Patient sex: M
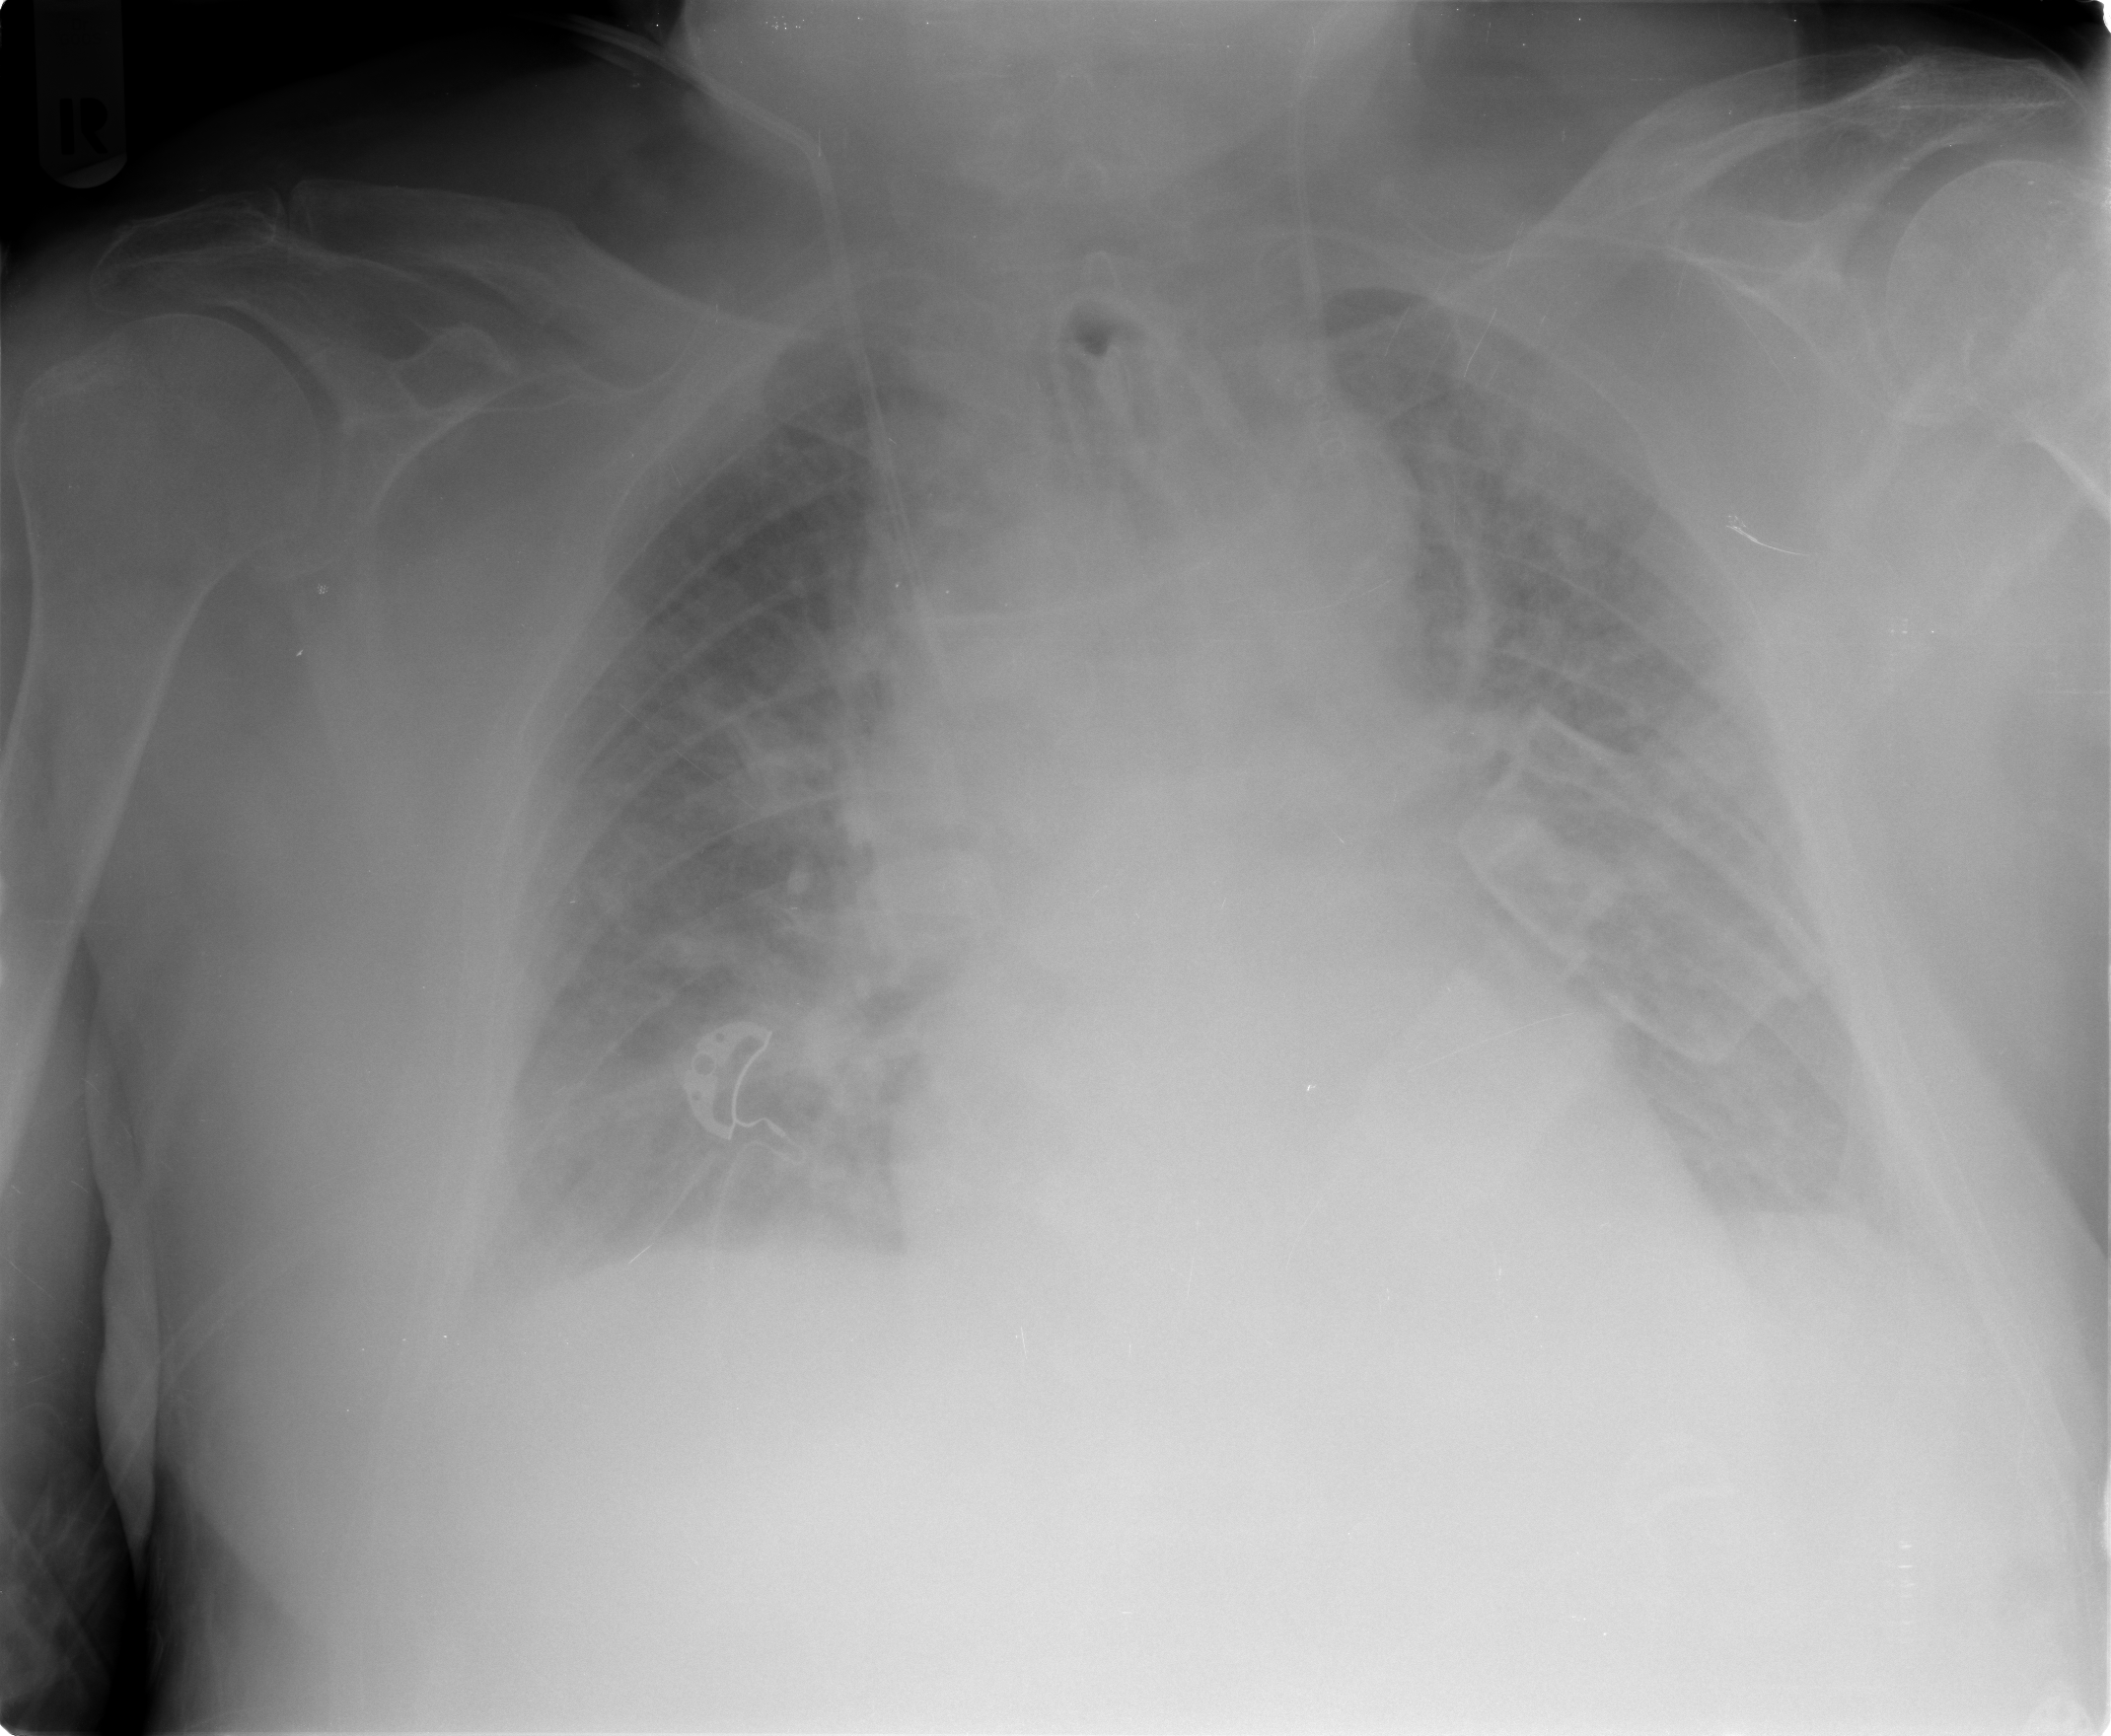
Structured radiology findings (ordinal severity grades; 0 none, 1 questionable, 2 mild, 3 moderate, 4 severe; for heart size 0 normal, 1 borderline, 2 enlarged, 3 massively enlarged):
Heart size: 0
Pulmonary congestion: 3
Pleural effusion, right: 0
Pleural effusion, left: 2
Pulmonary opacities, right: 3
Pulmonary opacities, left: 3
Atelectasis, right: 3
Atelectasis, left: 3